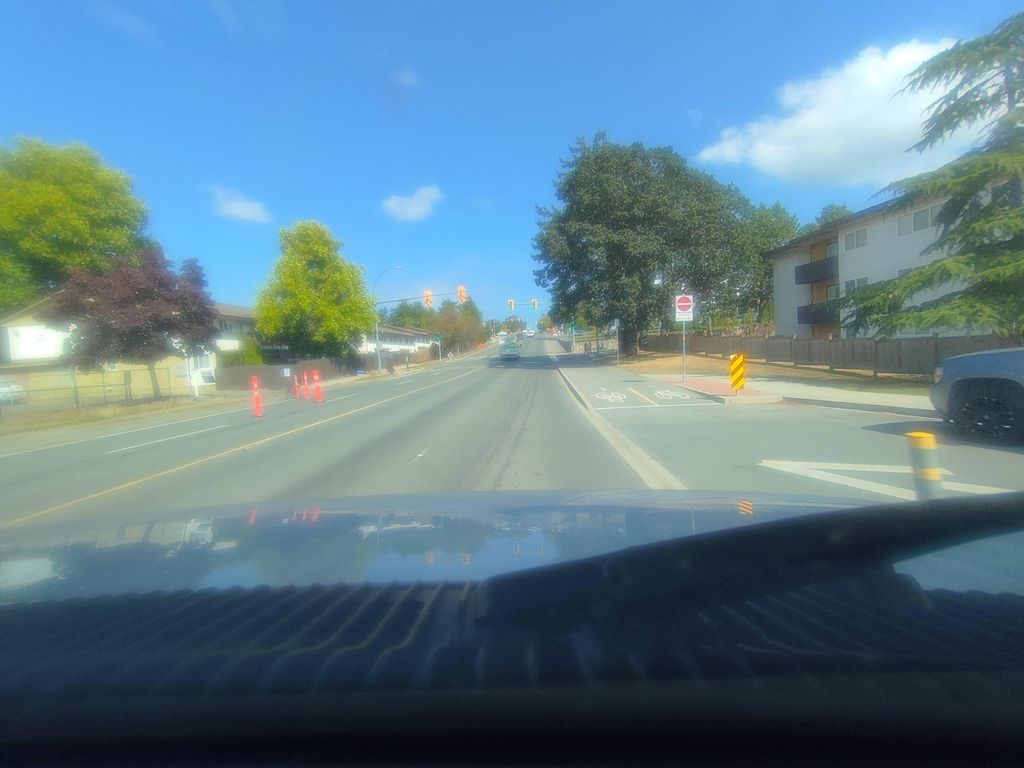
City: victoria